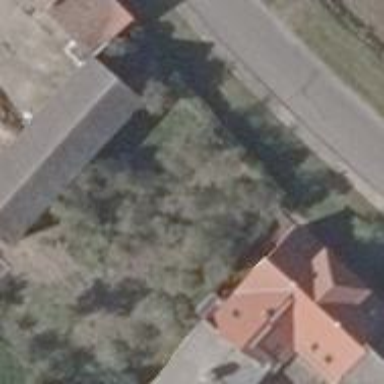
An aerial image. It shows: Residential building.